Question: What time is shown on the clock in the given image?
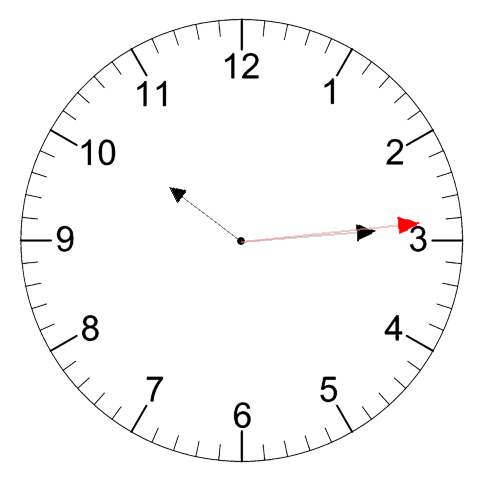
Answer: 10:14:14